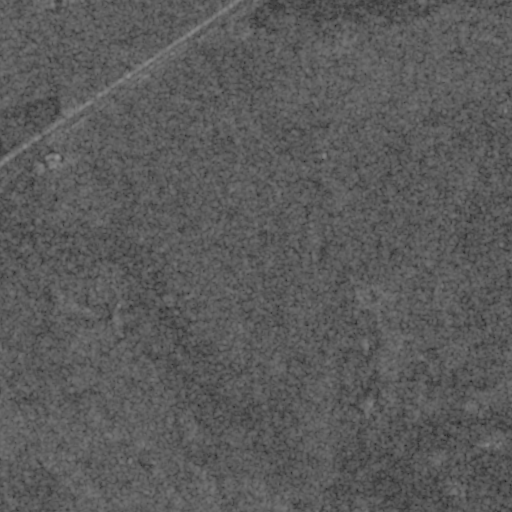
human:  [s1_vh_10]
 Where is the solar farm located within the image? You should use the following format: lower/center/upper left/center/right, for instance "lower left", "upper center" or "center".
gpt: The solar farm is located in the upper left of the image.
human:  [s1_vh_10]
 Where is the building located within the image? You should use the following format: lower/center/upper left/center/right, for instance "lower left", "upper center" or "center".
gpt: The building is located in the upper left of the image.
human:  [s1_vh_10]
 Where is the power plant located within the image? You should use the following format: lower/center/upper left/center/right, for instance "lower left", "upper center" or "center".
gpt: There is no power plant in the image.

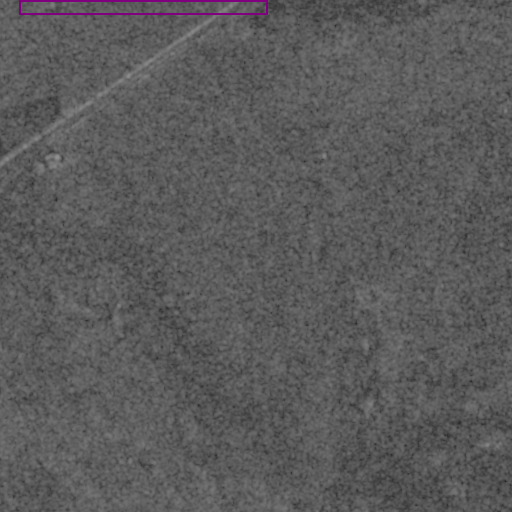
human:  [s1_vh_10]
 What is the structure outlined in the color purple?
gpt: The structure outlined in purple is a solar farm.
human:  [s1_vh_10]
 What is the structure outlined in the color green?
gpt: There is no green outline.